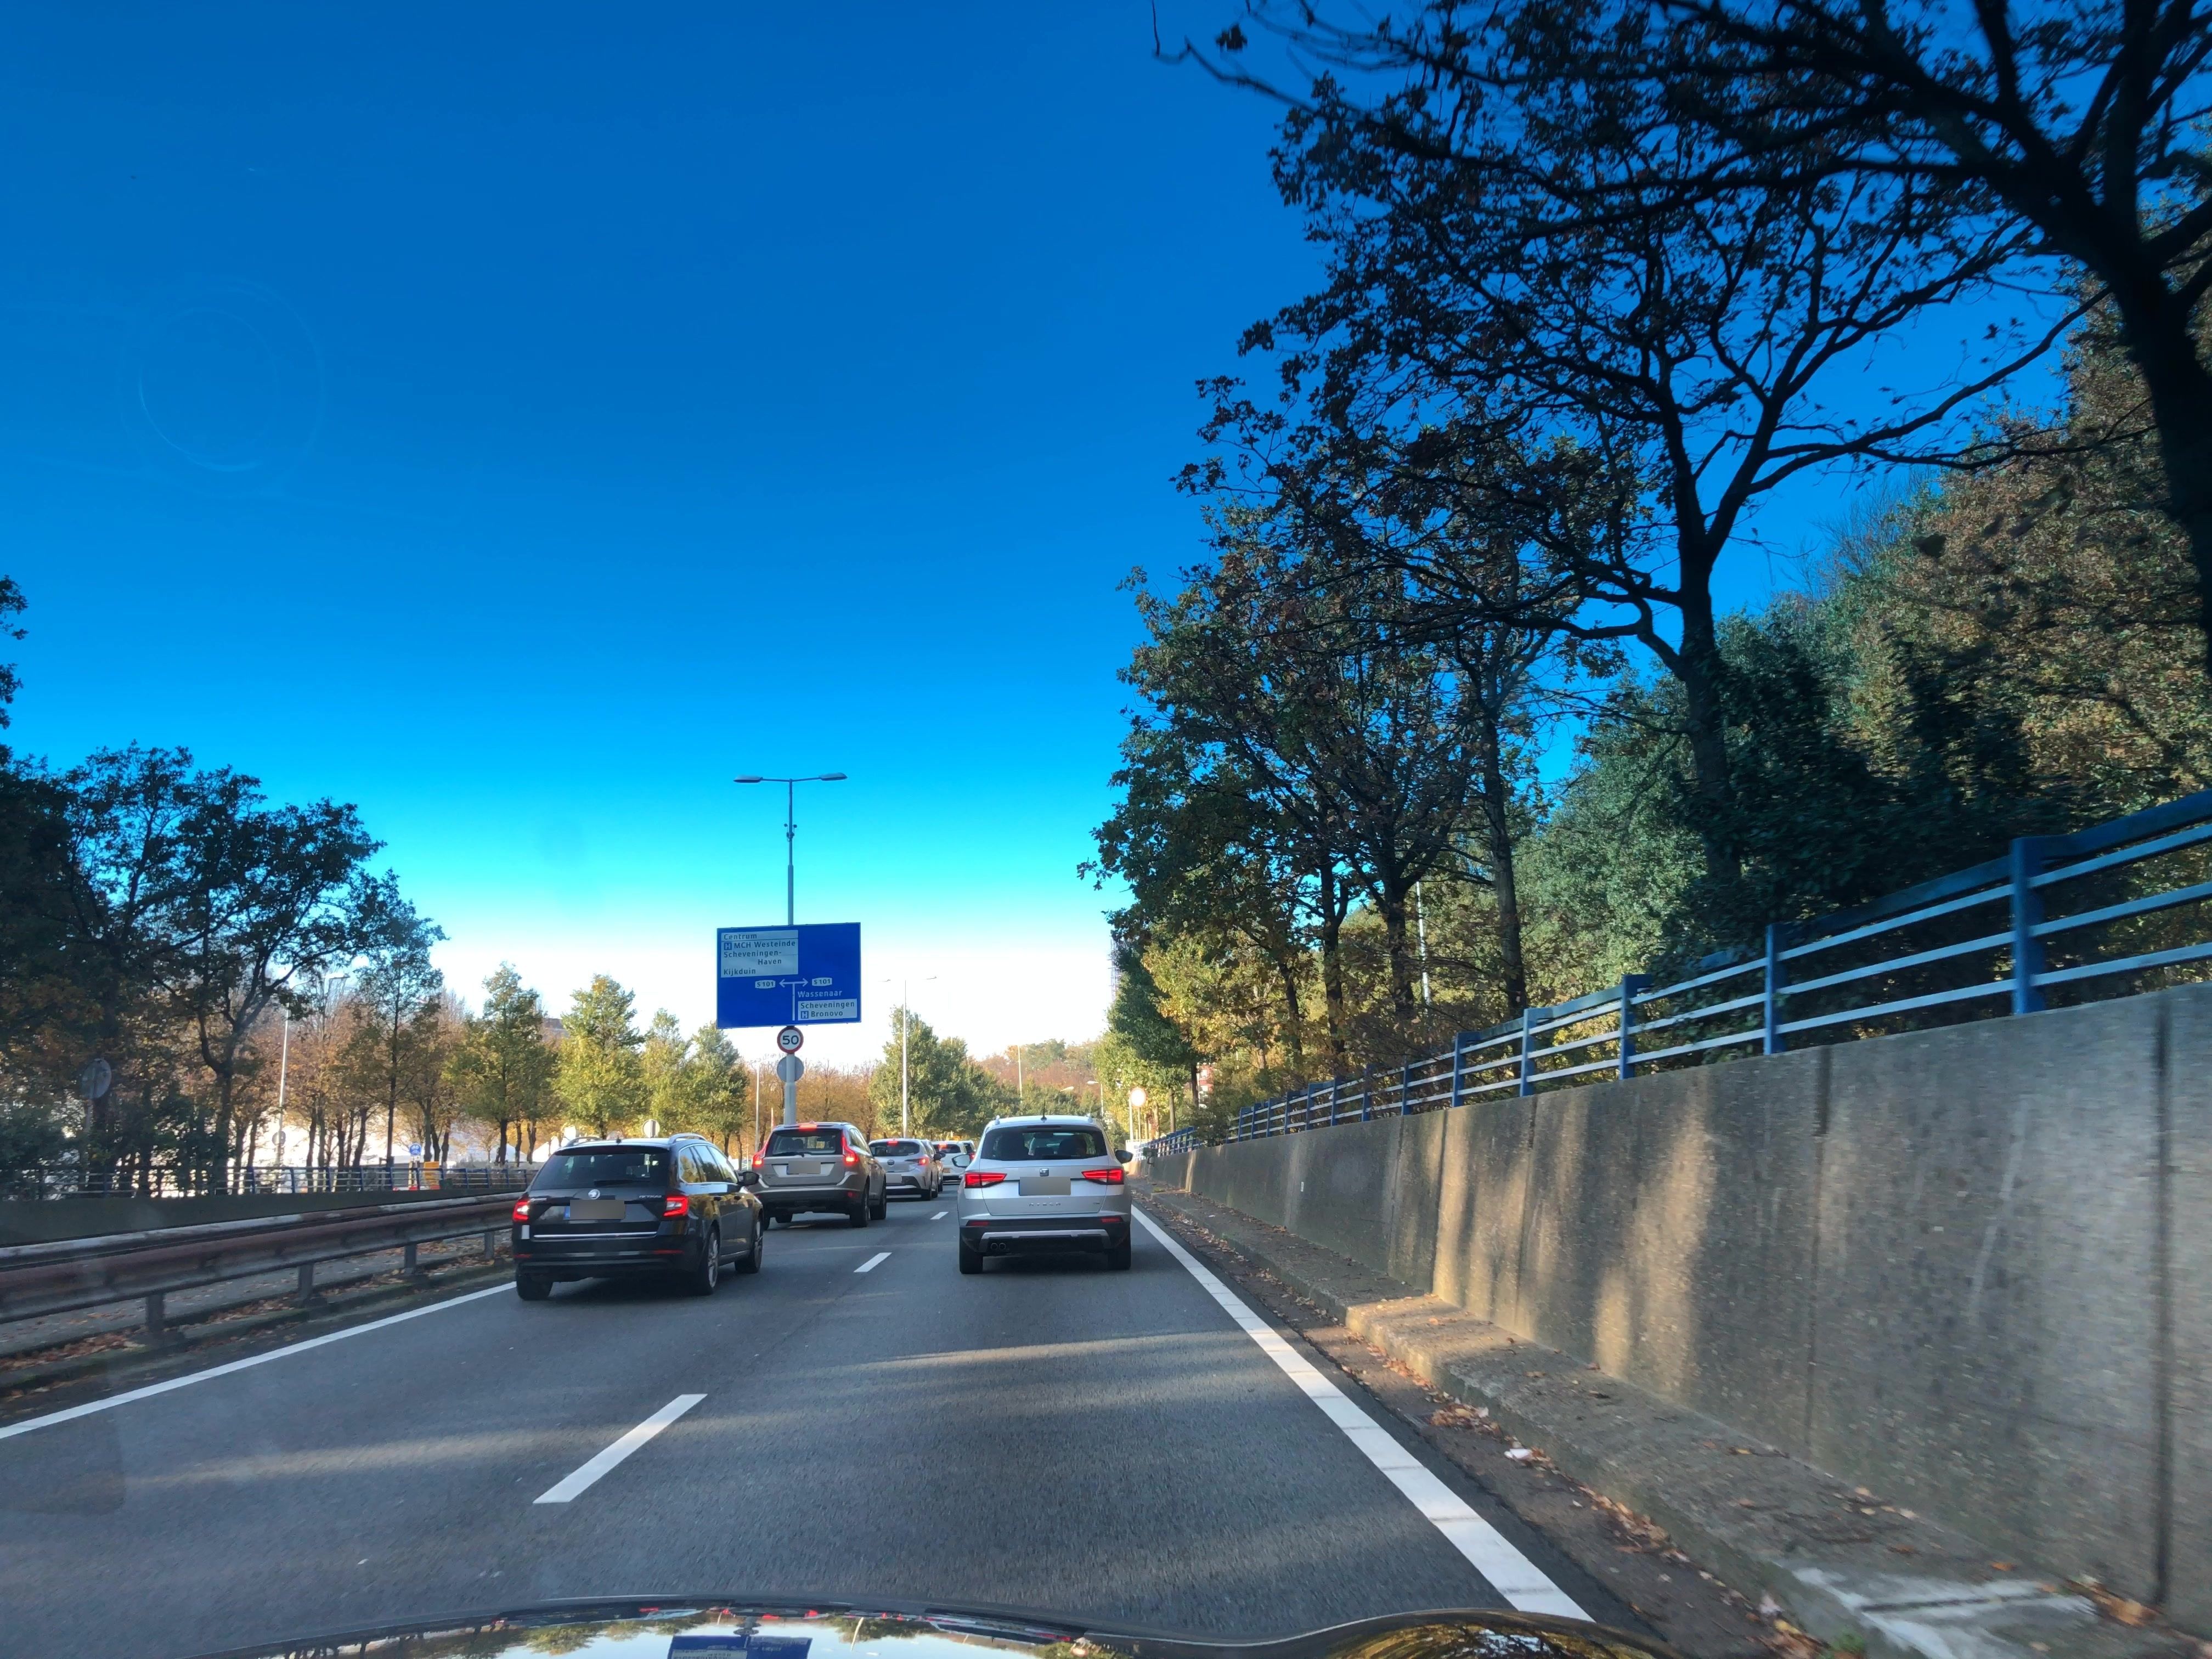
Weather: clear
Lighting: day
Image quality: good
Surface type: driving surface
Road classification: bridleway
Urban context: urban centre
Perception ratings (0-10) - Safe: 1.49, Lively: 4.34, Beautiful: 4.74, Boring: 3.08, Depressing: 1.63, Wealthy: 3.25